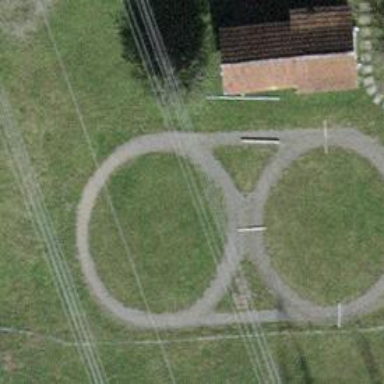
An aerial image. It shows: Equestrian track for leisure land activities.